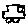
Label: car